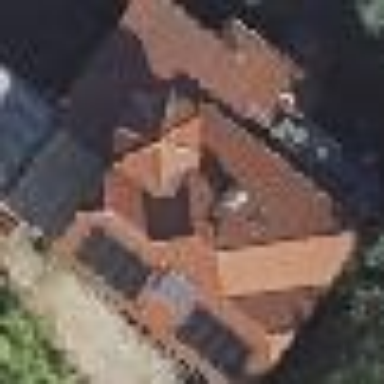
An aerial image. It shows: Detached building with hipped roof shape.